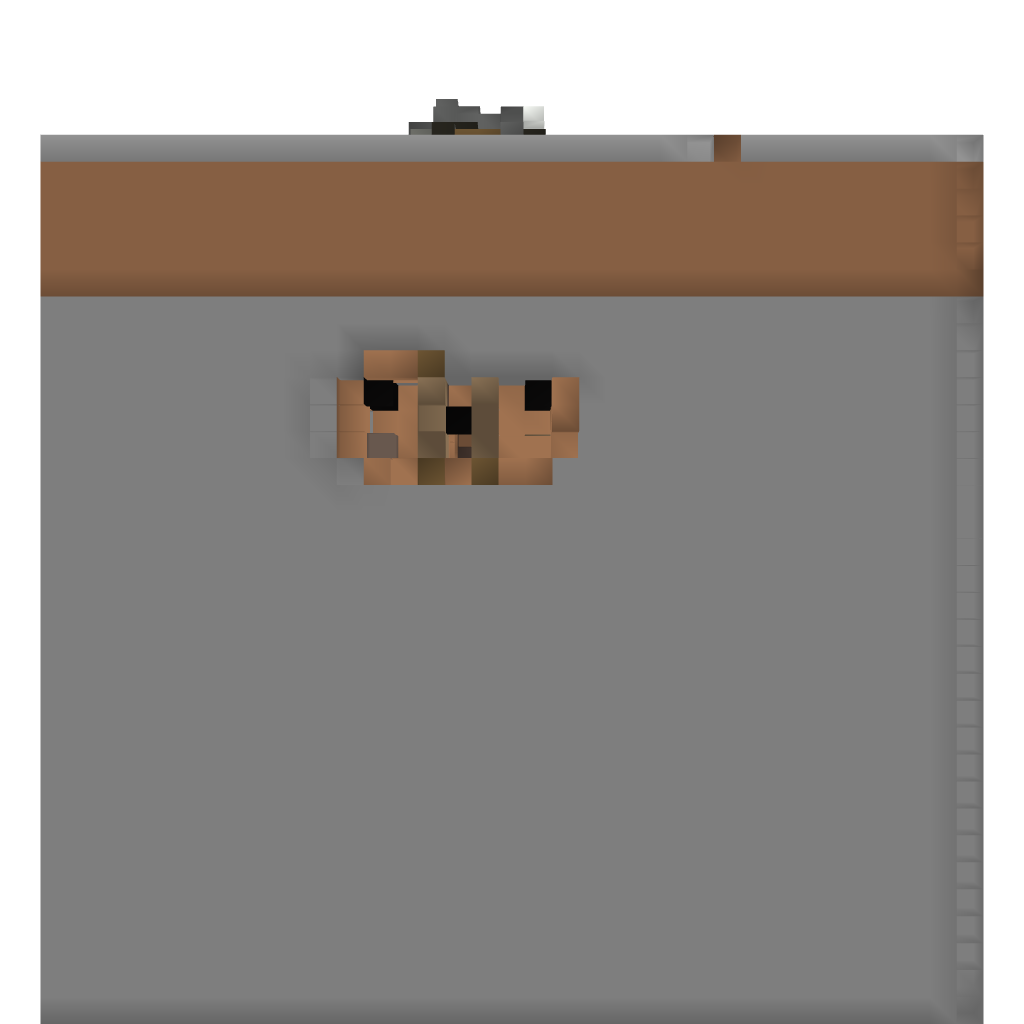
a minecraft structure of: Jungle base